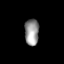
Tissue: lung
Cell type: Epithelial cells
Senescence score: 0.2242
Nuclear area (px): 370
Mean DAPI intensity: 148.016